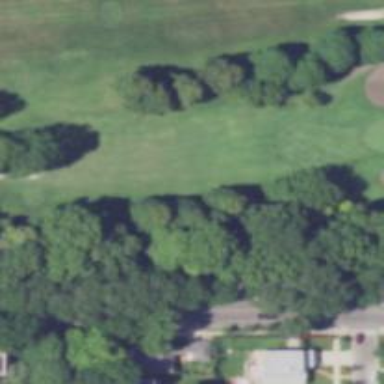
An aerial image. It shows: Golf hole.